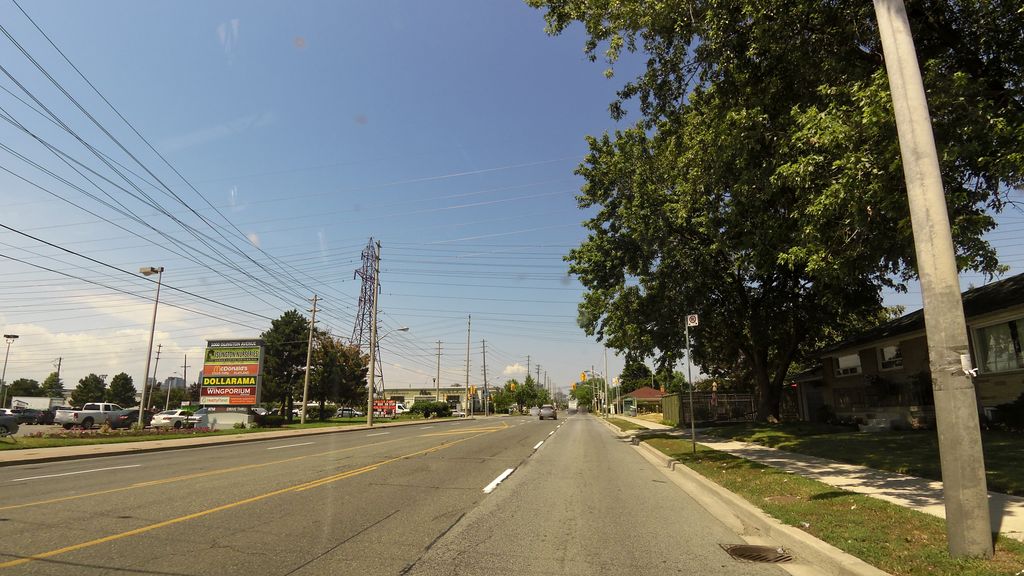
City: toronto